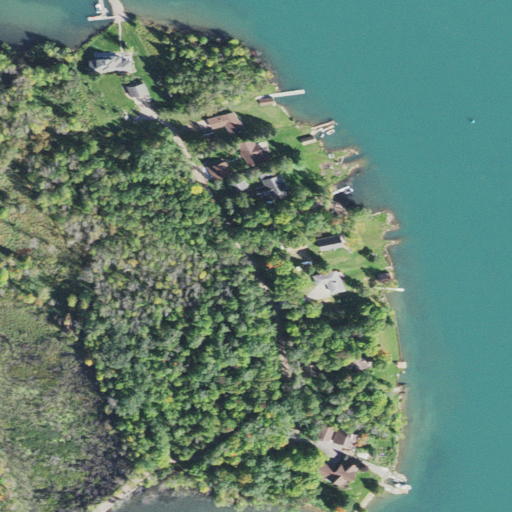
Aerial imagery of cape in Michigan named Sawmill Point containing open water, woody wetlands, open development, low intensity development, grassland, barren land, deciduous forest, medium intensity development, and mixed forest